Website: lowes
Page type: payment
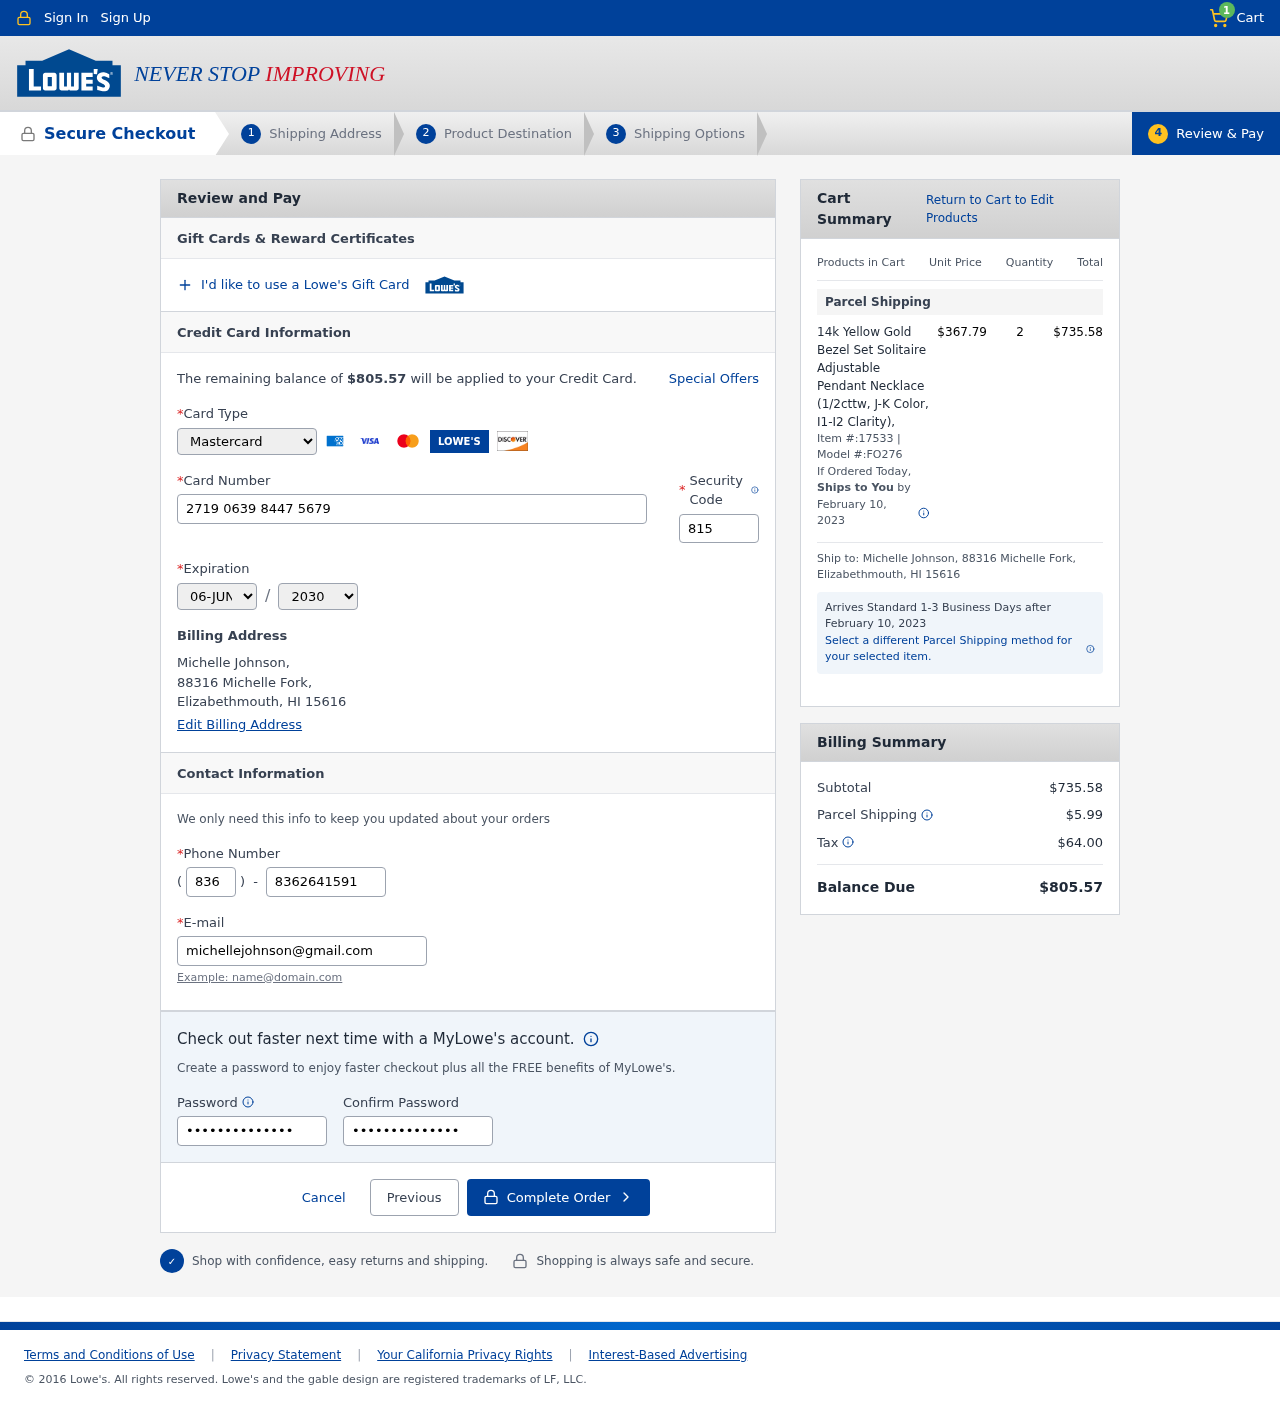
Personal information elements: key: PII_CARD_CVV
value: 815
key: PII_CARD_EXPIRY_MONTH
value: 06
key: PII_CARD_EXPIRY_YEAR
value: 30
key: PII_CARD_NUMBER
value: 2719 0639 8447 5679
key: PII_CARD_TYPE
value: Mastercard
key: PII_CITY_STATE_ZIP
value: Elizabethmouth, HI 15616
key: PII_EMAIL
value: michellejohnson@gmail.com
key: PII_FULLNAME
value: Michelle Johnson,
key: PII_PHONE
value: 8362641591
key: PII_PHONE_AREA
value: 836
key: PII_STREET
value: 88316 Michelle Fork,
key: PII_FULLNAME2
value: Michelle Johnson
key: PII_STREET2
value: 88316 Michelle Fork
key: PII_CITY_STATE_ZIP2
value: Elizabethmouth, HI 15616
Product elements: key: PRODUCT1_NAME
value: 14k Yellow Gold Bezel Set Solitaire Adjustable Pendant Necklace (1/2cttw, J-K Color, I1-I2 Clarity),
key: PRODUCT1_PRICE
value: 367.79
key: PRODUCT1_QUANTITY
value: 2
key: PRODUCT1_ITEM
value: Item #:17533
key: PRODUCT1_MODEL
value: Model #:FO276
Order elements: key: ORDER_NUM_ITEMS
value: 1
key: ORDER_TOTAL
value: $805.57
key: ORDER_SHIPPING_DATE
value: February 10, 2023
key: ORDER_SUBTOTAL
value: $735.58
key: ORDER_SHIPPING_DATE2
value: February 10, 2023
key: ORDER_SHIPPING_COST
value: $5.99
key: ORDER_TAX
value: $64.00